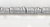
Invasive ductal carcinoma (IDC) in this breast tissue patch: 0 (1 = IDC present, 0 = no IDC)